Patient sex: M
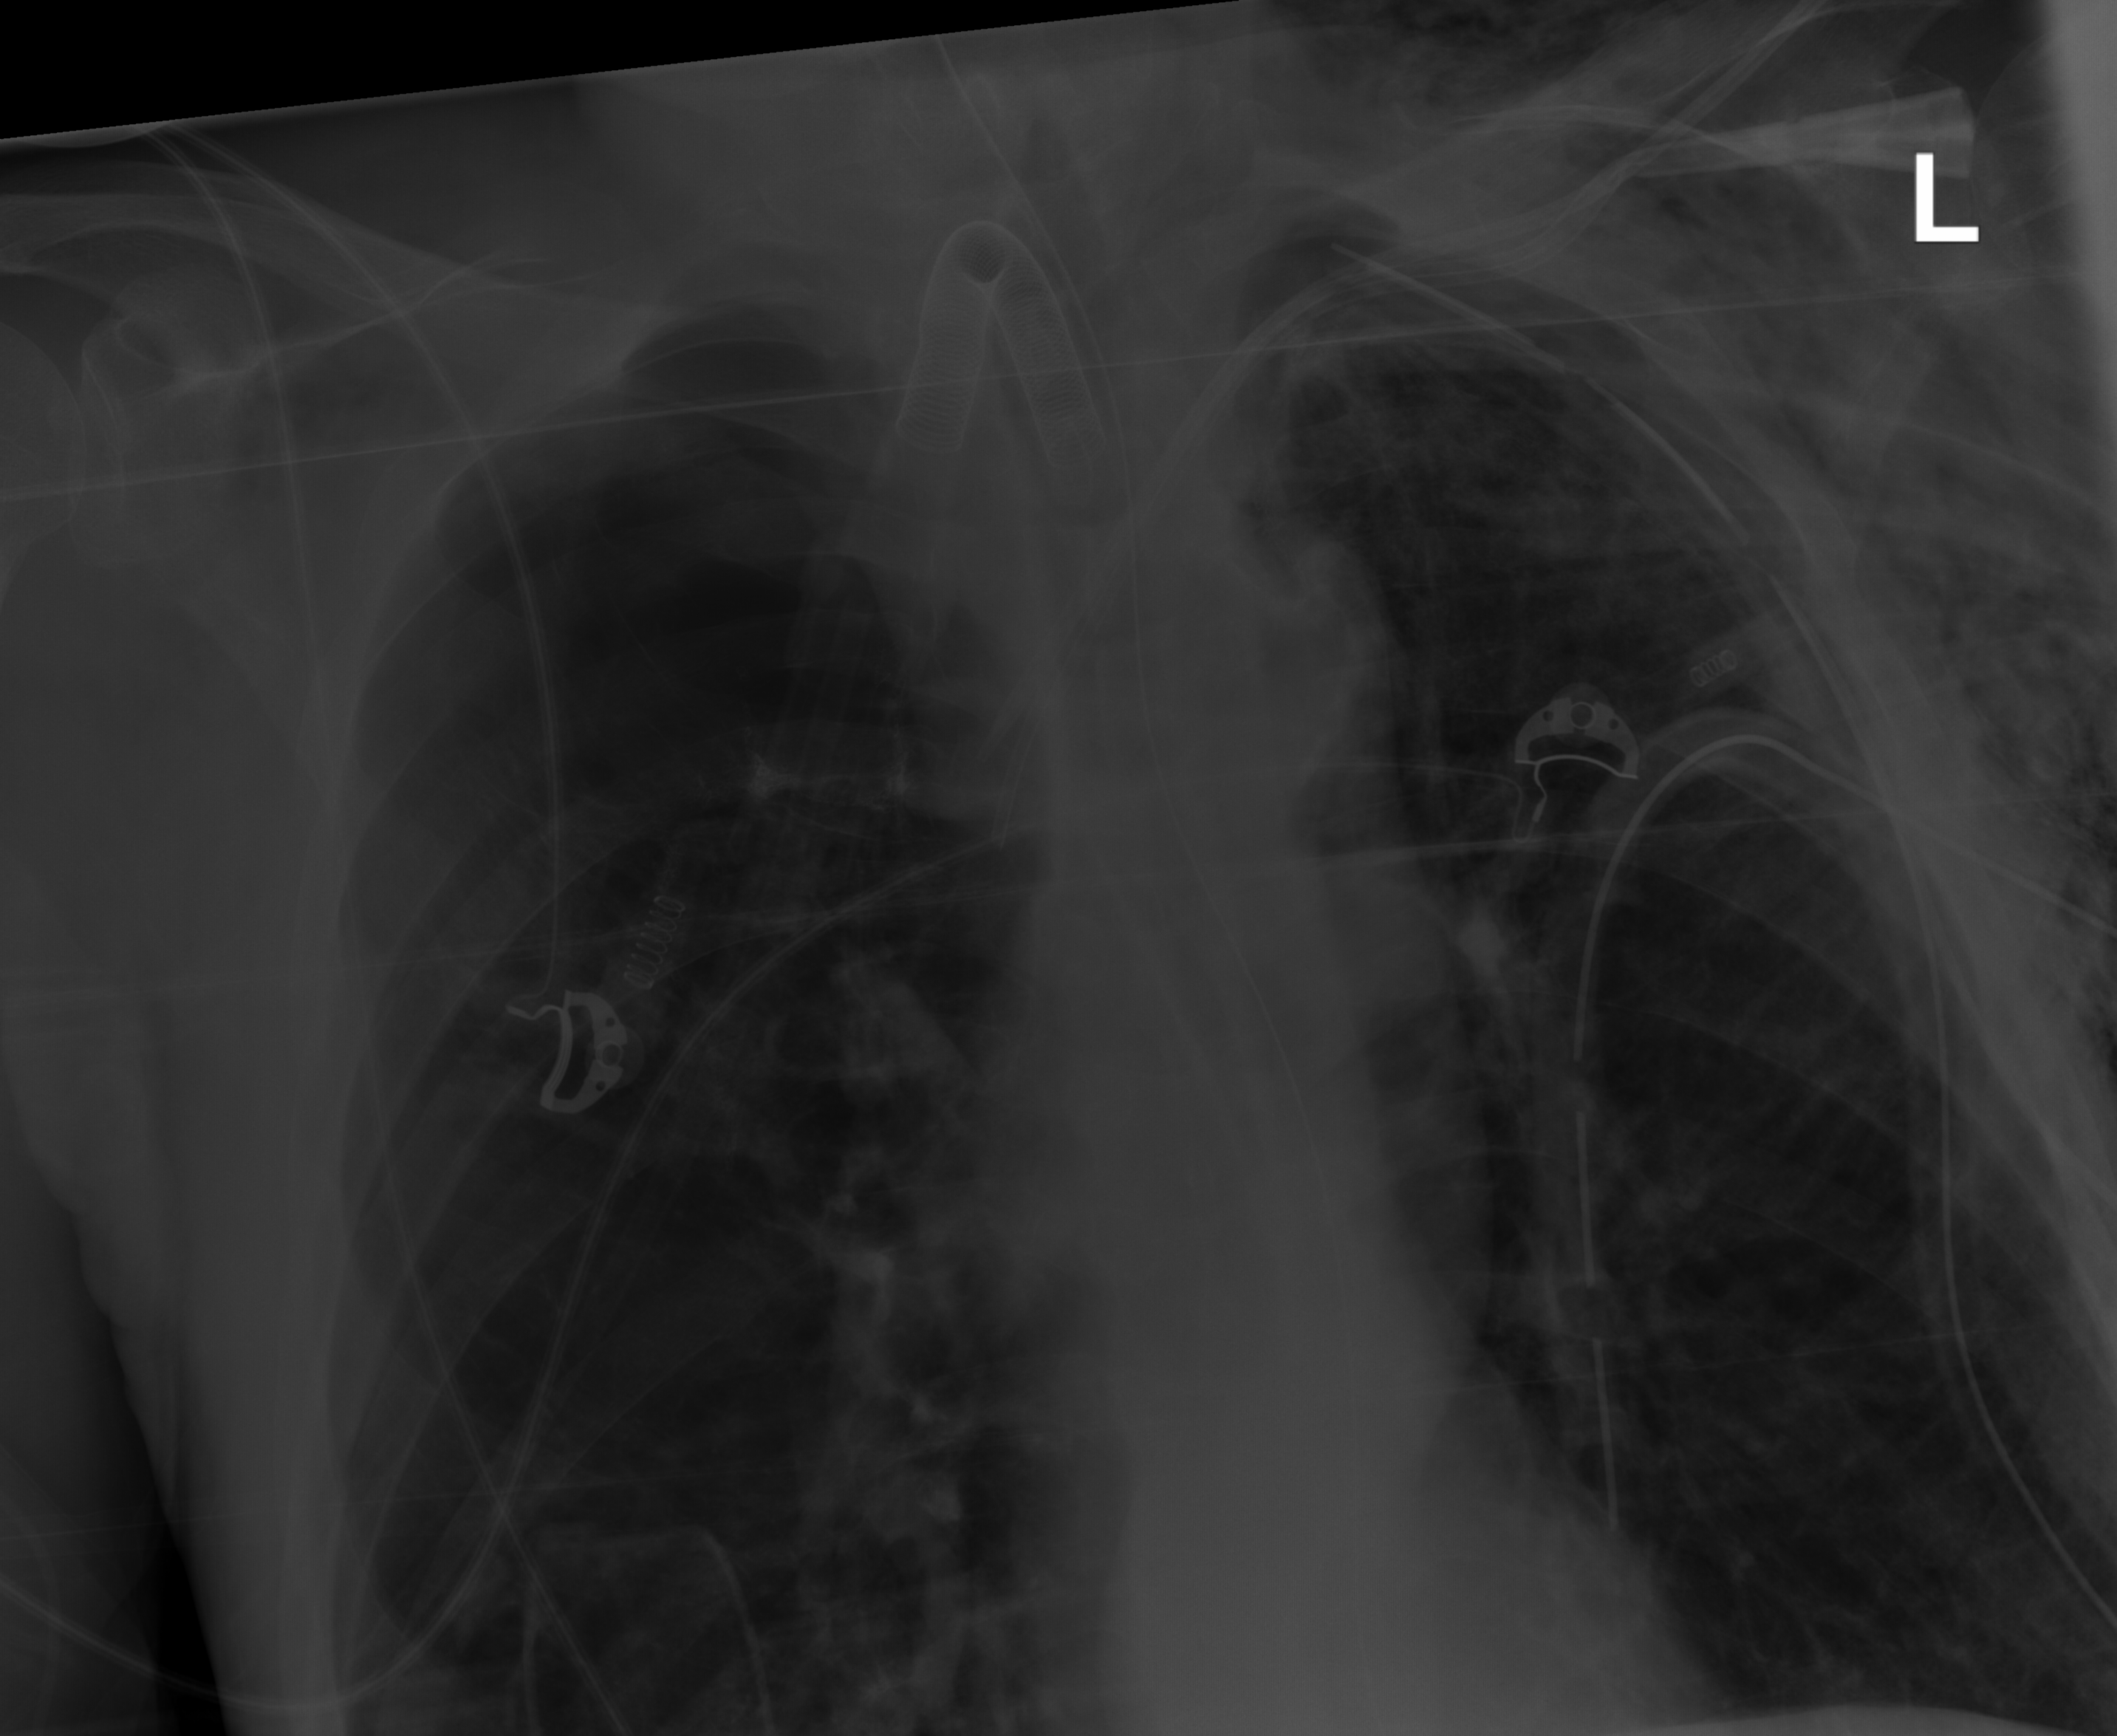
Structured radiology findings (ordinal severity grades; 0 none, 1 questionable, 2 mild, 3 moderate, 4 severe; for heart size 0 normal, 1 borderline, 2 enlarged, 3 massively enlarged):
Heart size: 0
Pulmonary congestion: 0
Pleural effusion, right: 0
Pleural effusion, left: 0
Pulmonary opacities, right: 0
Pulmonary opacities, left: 0
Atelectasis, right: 0
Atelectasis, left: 0